Field crop: maize
Growth stage: 1
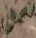
Species: atriplex